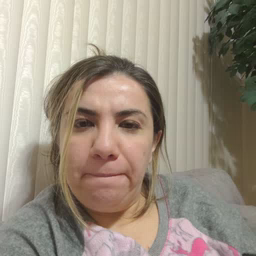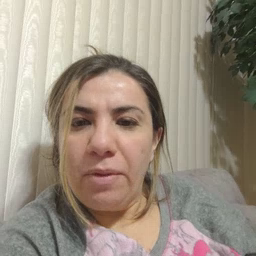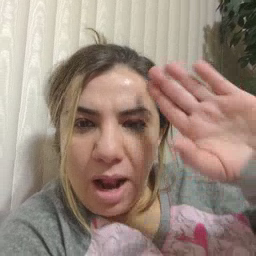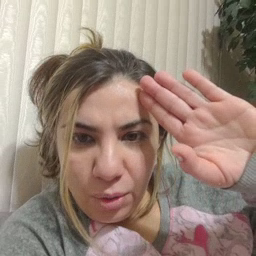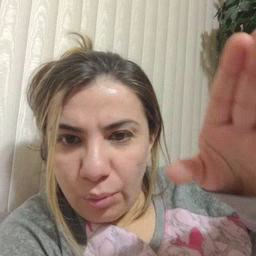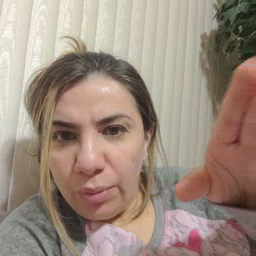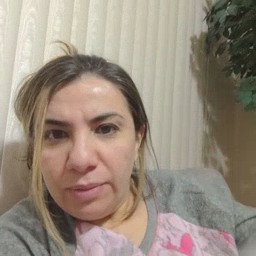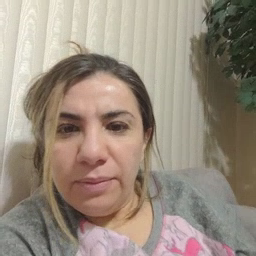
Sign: hello